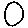
Label: circle